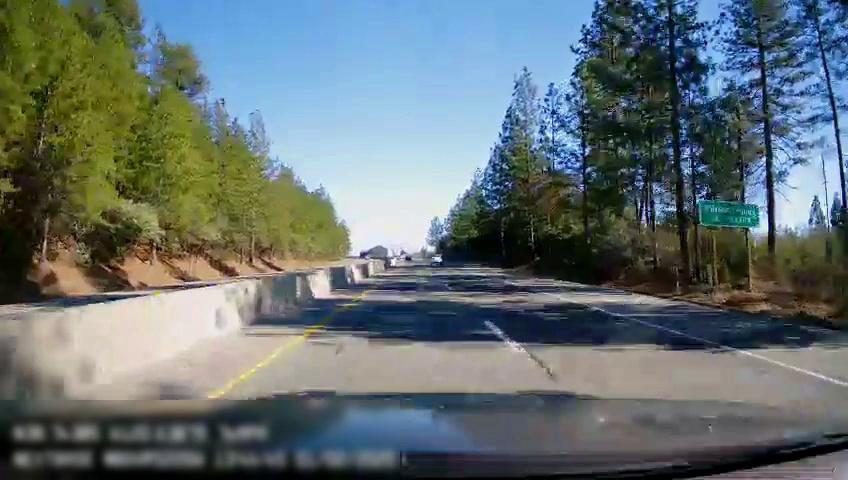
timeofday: Day
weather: Sunny
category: Drivable Space
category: Drivable Space
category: Vehicles | Car
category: Lanes | Alternate Lane
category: Lanes | Current Lane
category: Lanes | Alternate Lane
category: Lanes | Opposite Lane
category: Traffic | Signs